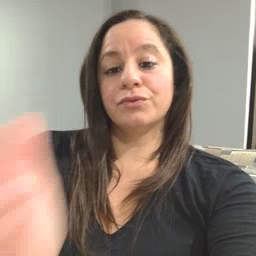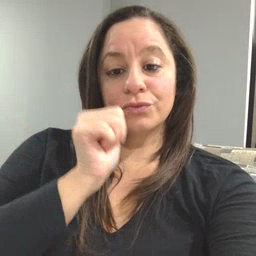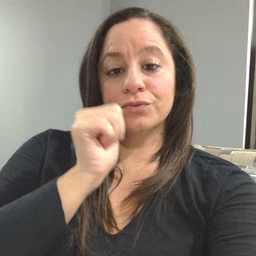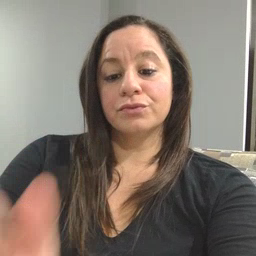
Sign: girl